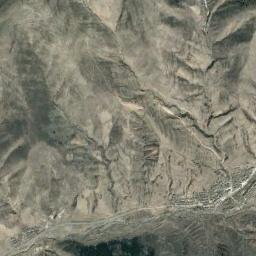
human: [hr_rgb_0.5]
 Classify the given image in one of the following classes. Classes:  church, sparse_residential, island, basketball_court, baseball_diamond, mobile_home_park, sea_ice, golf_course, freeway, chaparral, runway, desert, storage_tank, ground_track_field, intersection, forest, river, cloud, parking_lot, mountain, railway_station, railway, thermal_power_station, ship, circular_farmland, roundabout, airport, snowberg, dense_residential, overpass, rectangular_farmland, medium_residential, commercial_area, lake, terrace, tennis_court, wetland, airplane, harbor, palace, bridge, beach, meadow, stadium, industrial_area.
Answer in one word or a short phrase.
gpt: mountain